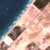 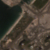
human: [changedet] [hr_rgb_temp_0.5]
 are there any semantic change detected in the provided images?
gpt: A peninsula was created along the shore.